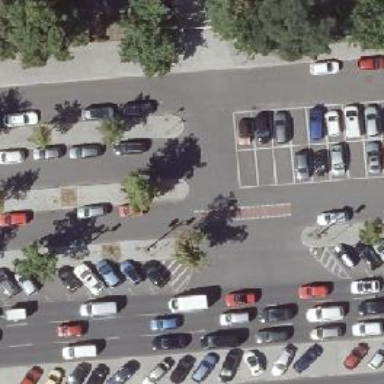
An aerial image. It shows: Bicycle rental service.